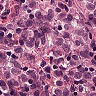
Metastatic tissue present: yes